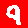
Digit: 9